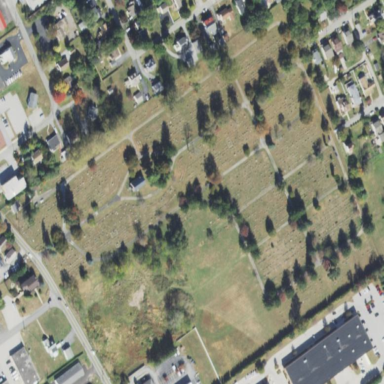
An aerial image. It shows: Cemetery.